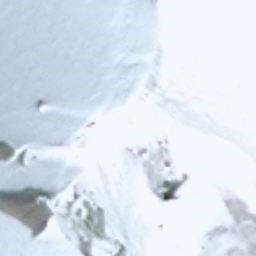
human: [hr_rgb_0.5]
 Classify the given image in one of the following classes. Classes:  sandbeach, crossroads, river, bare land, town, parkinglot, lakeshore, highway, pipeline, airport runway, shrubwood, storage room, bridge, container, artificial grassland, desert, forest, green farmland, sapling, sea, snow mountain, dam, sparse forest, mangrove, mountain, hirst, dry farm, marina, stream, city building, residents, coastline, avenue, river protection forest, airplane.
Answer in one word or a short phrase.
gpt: snow mountain